Question: I'm trying to put together this layout...

... but I'm having issues with the middle section.
The left section (with the MP3 icon) is aligned left and has fixed width of '72px'... the right section (with the READY text) is aligned right but its width may vary, i.e. it is fixed.
I want the middle section to be aligned to the left and span the width between the left & right sections overlapping the right section. So if the text is obscenely long, it will wrap around to a second line instead of overlapping or pushing the right section down.
This is my basic structure so far...
'''
<div id="files">
<div class="file">
<div class="file-icon"></div>
<div class="file-status">
<span class="file-status-text">READY 100%</span>
</div>
<div class="file-info">
<div class="file-name">
<span class="file-name-text"></span>
</div>
</div>
</div>
</div>
'''
How would I get this layout? Feel free to modify my HTML structure... it's just what I have so far, nothing is set in stone.
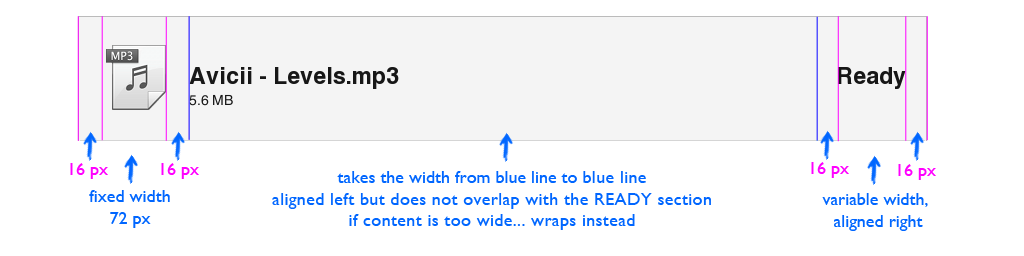
Answer: I figured it out. Here's a fiddle:
Here's the code:
## HTML
'''
<div class="file">
<div class="file-icon"></div>
<div class="file-status">
<span class="file-status-text"></span>
</div>
<div class="file-info">
<div class="file-name">
<span class="file-name-text"></span>
</div>
<div class="file-size">
<span class="file-size-text"></span>
</div>
</div>
</div>
'''
## CSS
'''
.file {
border-top: 1px solid #c4c4c4;
border-bottom: 1px solid #c4c4c4;
height: 100px;
margin-top: -1px;
position: relative;
z-index: 100;
}
.file-icon {
height: 100%;
width: 72px;
margin: 0px 16px;
float: left;
}
.file-status {
height: 100%;
min-width: 72px;
margin: 0px 16px;
float: right;
text-align: center;
}
.file-status-text {
font-size: 24px;
color: #666666;
line-height: 100px;
}
.file-info {
position: relative;
}
.file-name {
position: relative;
overflow: hidden;
margin-top: 36px;
}
.file-name-text {
font-size: 24px;
color: #666666;
line-height: 32px;
}
.file-size {
position: relative;
overflow: hidden;
}
.file-size-text {
font-size: 12px;
color: #727272;
position: relative;
}
'''